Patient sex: F
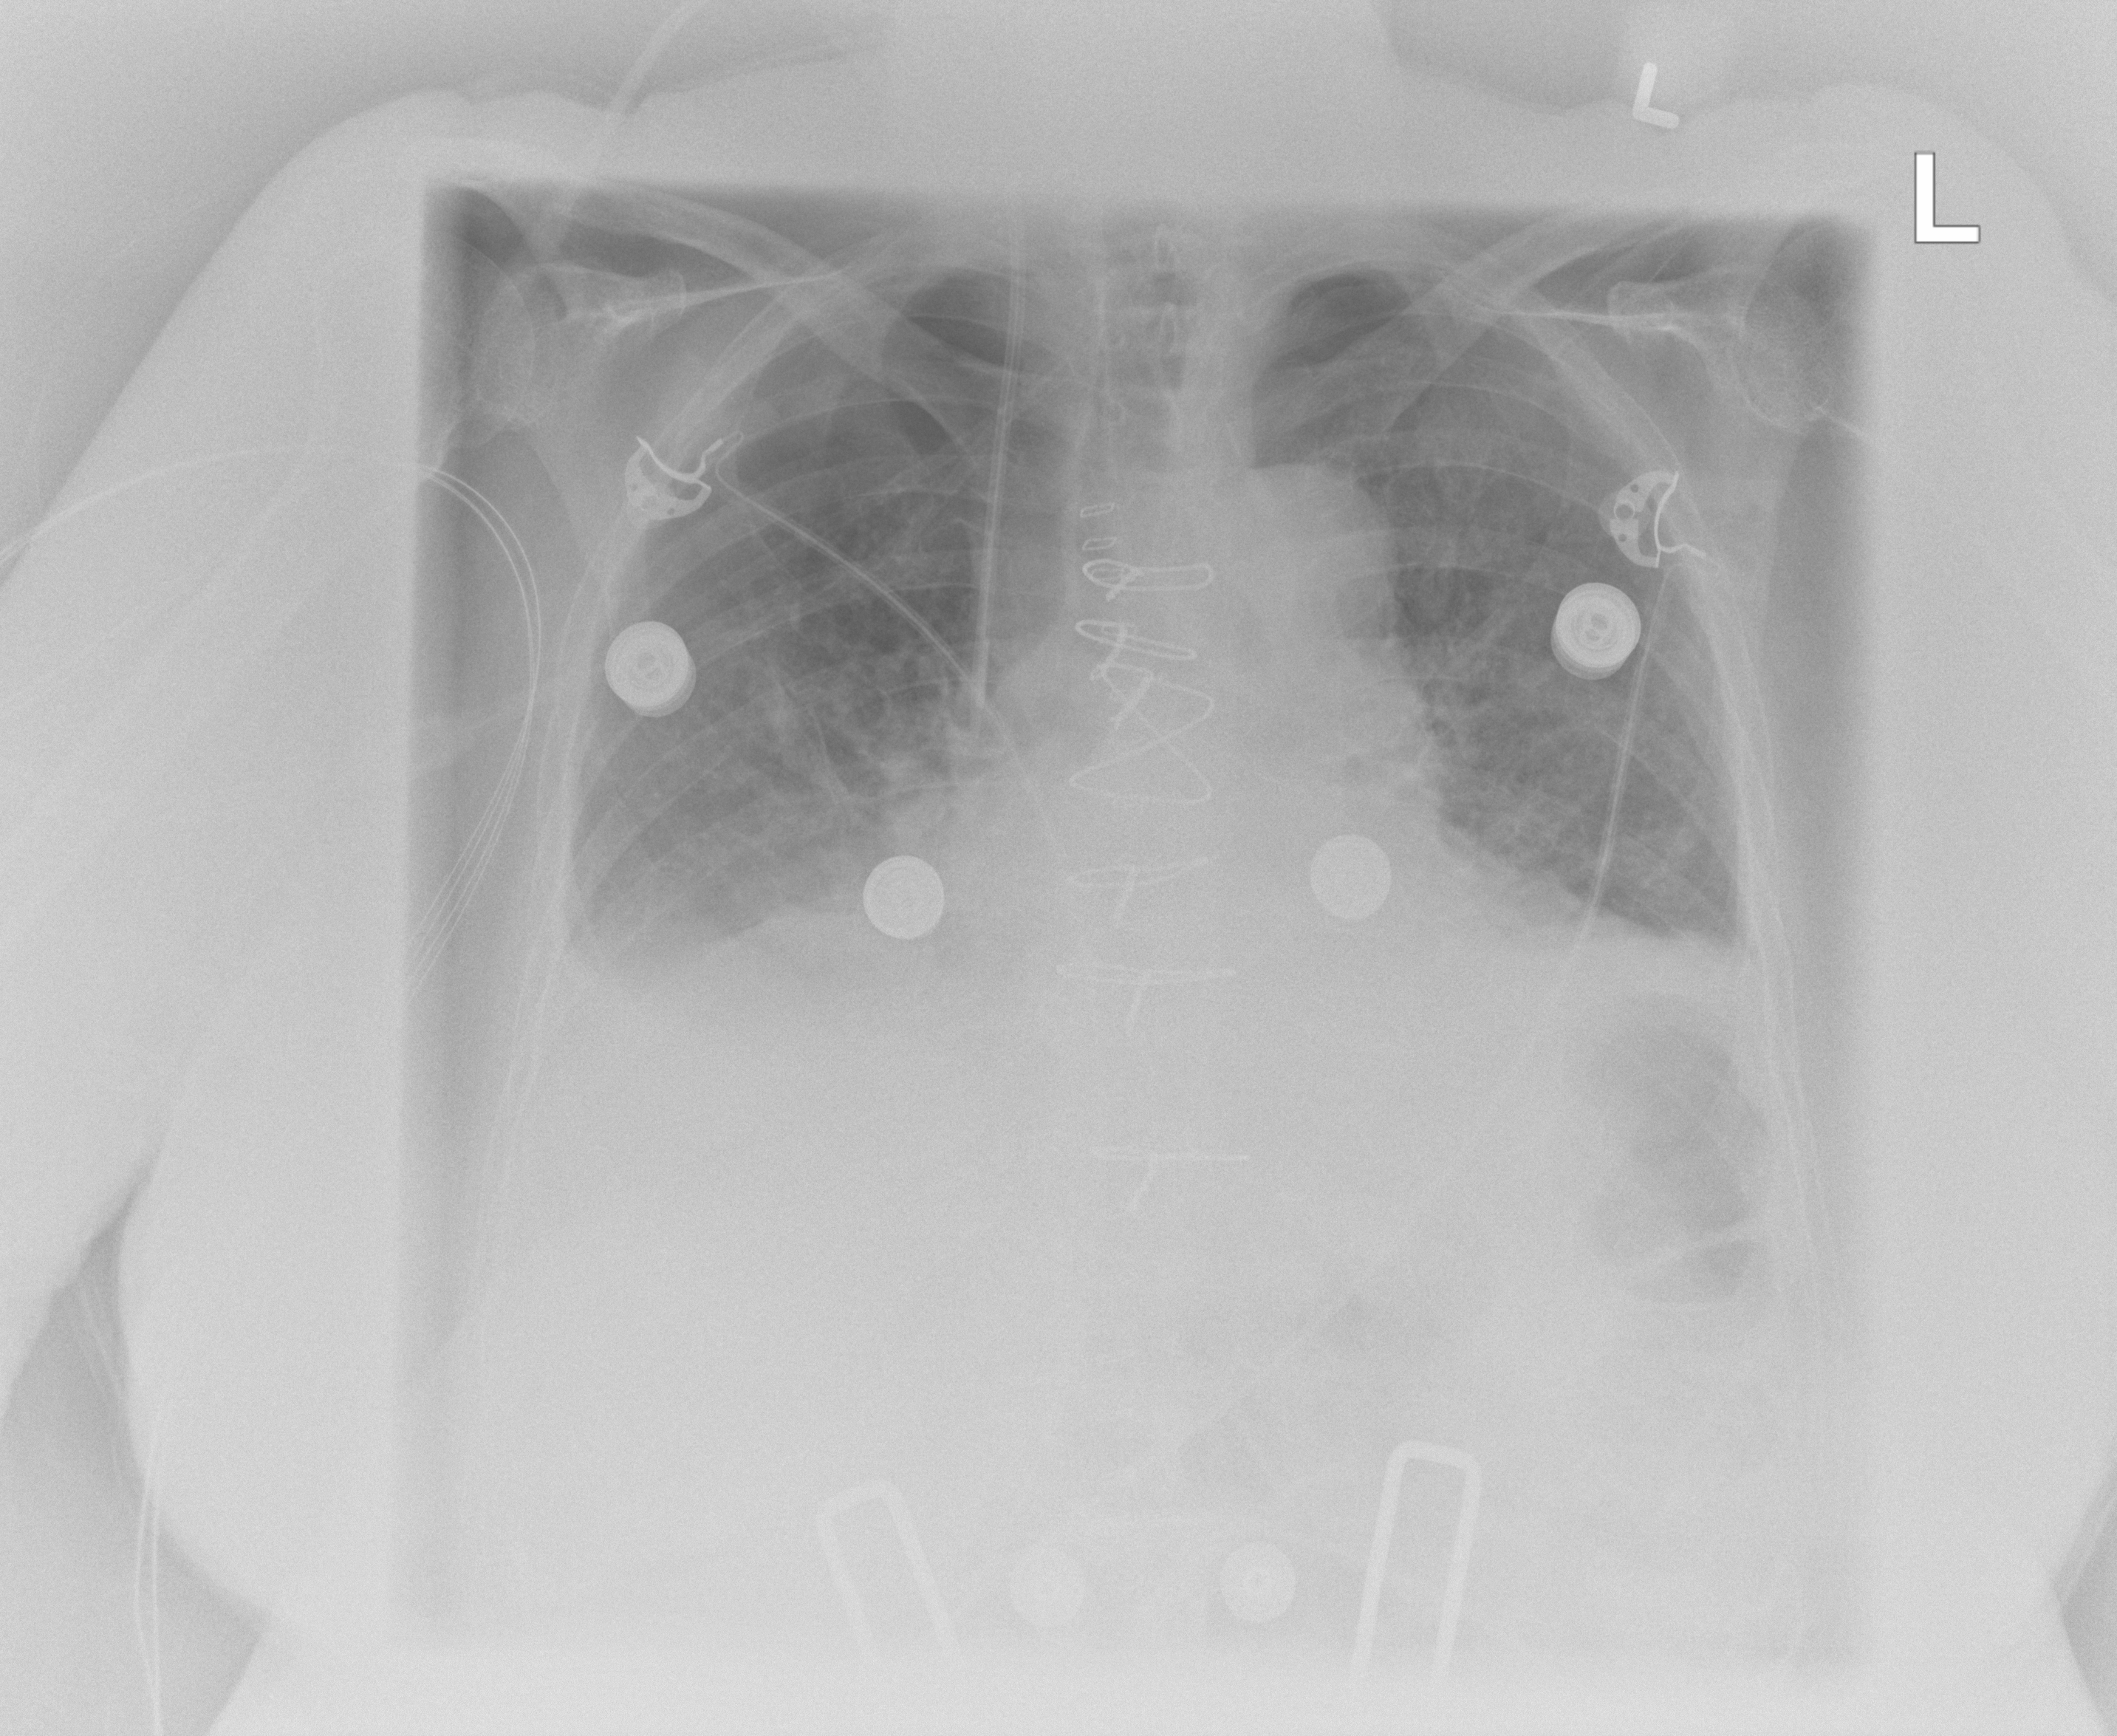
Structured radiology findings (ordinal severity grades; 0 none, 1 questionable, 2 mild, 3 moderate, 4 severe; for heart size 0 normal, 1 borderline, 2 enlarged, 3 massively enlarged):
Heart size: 0
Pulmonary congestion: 2
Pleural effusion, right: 2
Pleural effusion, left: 2
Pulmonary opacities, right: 1
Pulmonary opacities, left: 0
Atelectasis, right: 2
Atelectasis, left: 2